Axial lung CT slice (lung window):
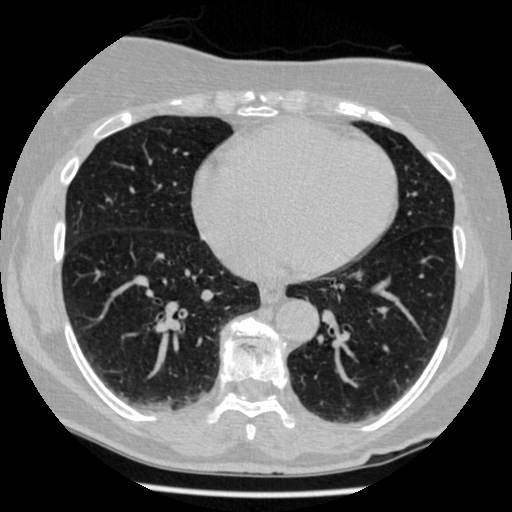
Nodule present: no